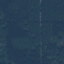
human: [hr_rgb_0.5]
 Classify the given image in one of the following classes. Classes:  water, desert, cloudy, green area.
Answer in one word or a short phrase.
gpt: green area